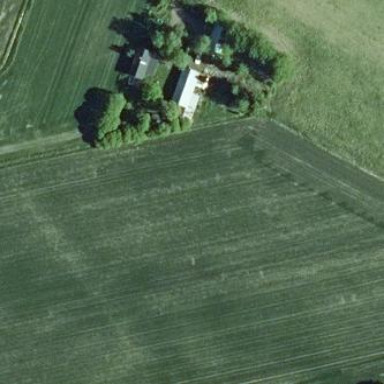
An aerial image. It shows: Farm with farmyard.